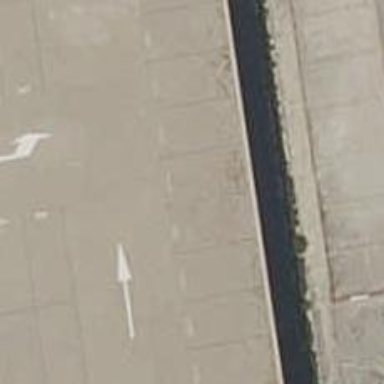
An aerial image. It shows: Asphalt parking aisle road for service vehicles.